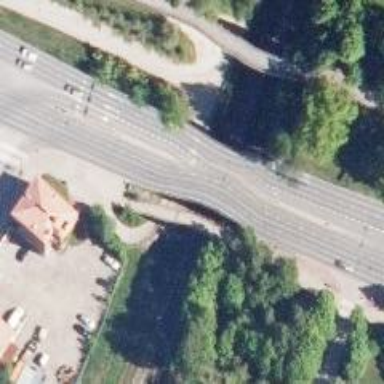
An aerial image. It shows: Primary highway bridge.